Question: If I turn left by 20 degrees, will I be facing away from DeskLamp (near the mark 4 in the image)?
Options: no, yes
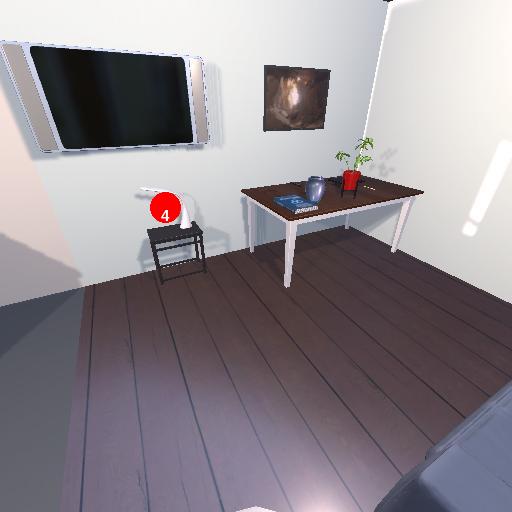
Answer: no